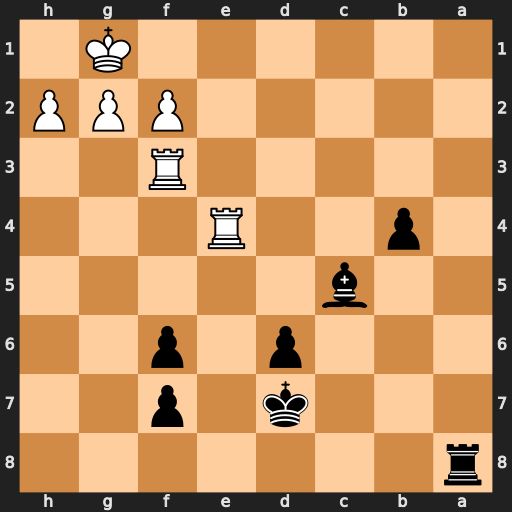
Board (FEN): r7/3k1p2/3p1p2/2b5/1p2R3/5R2/5PPP/6K1
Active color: b
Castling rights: -
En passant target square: -
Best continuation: Ra1+ Re1 Rxe1#